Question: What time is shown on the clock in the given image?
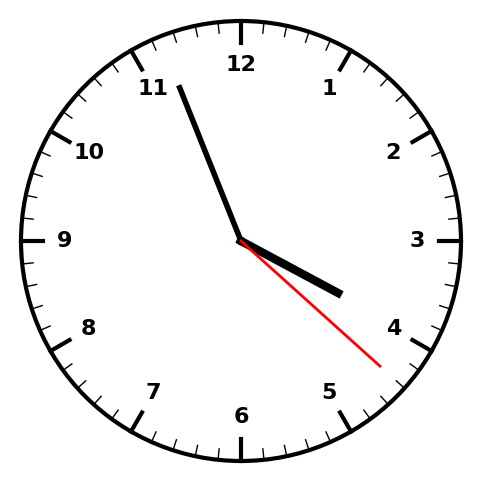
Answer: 03:56:22